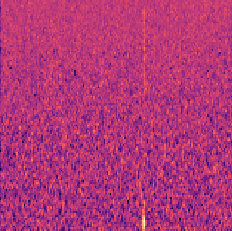
Sound class: Fire crackling